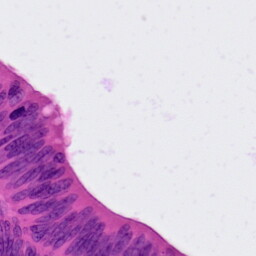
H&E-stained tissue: Colon